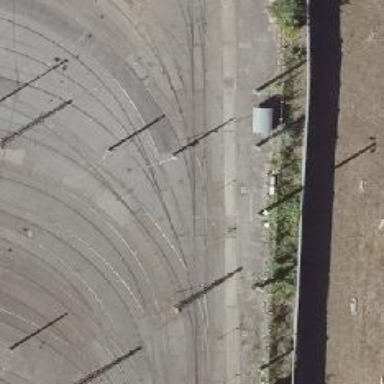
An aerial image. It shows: Railway switch.